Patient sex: M
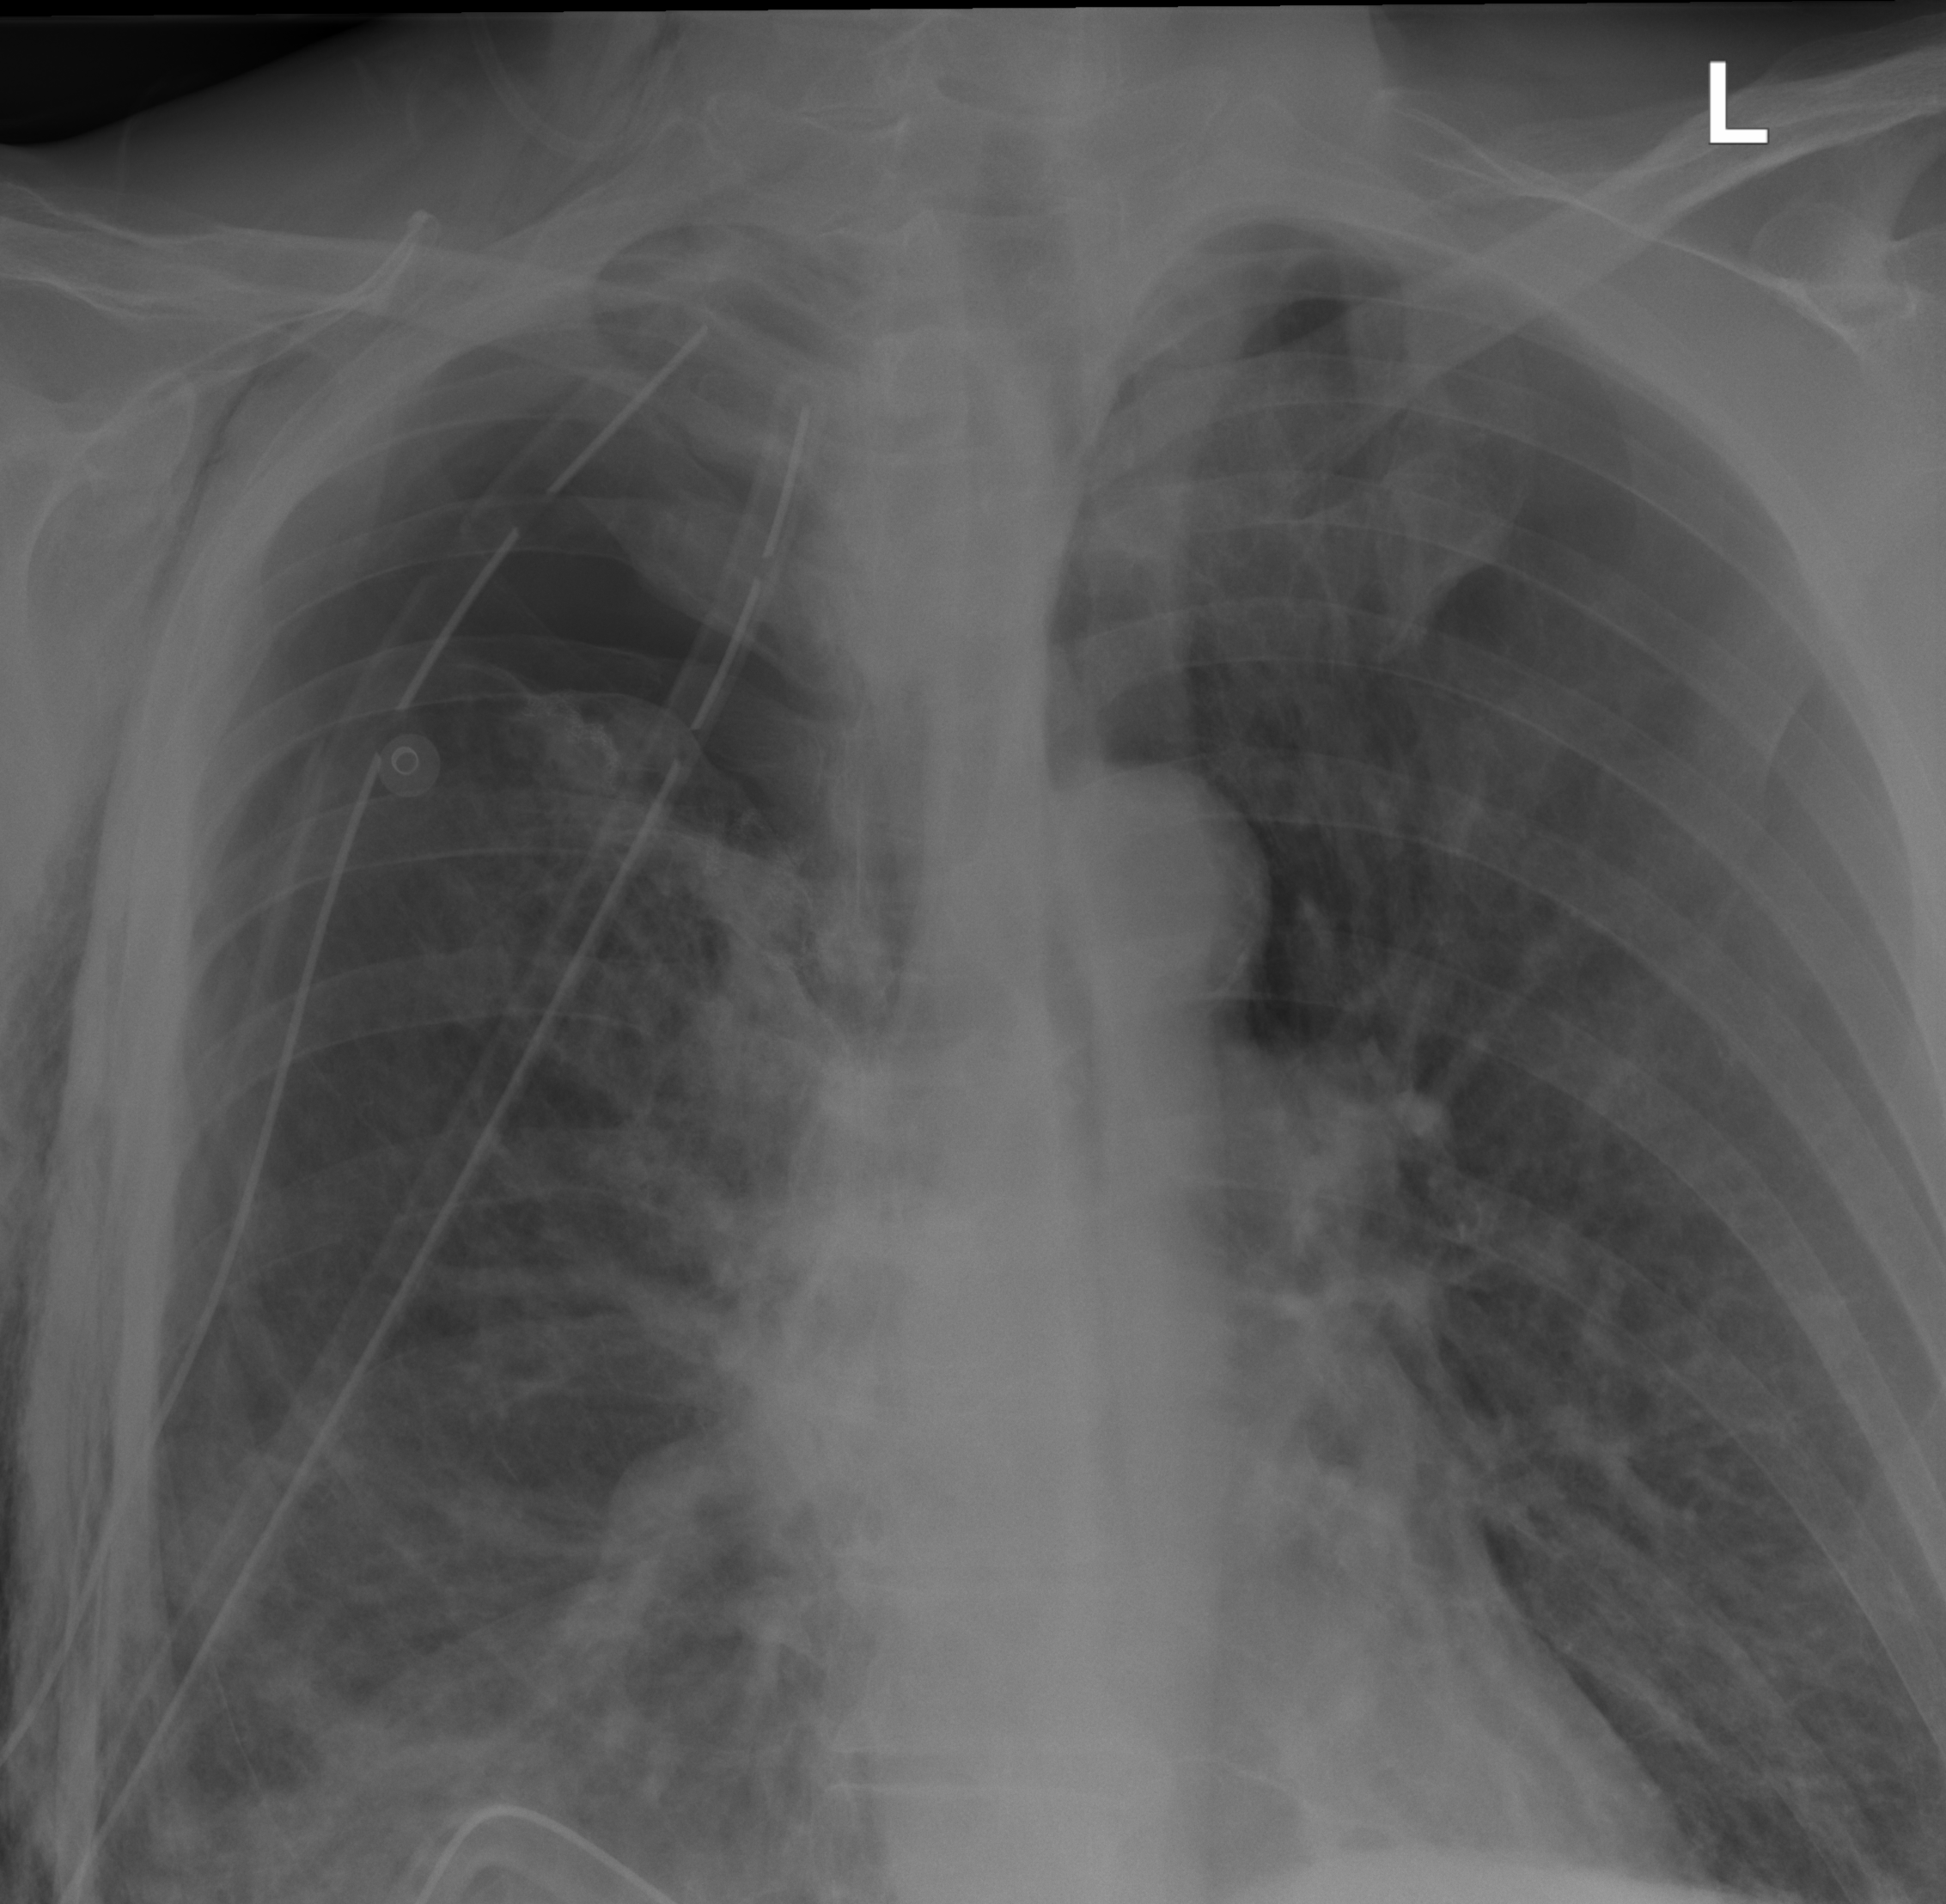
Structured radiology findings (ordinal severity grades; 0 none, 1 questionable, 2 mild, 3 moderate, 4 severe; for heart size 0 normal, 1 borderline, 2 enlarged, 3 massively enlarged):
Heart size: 0
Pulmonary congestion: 2
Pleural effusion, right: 0
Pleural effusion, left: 0
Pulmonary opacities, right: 0
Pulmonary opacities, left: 0
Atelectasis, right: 2
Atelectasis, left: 2